已知函数 $f(x)=\begin{cases}|\log_2 x - 1|, & 0 < x \le 4 \\ 3 - \sqrt{x}, & x > 4\end{cases}$，存在 $0 < x_1 < x_2 < x_3$，使得 $f(x_1)=f(x_2)=f(x_3)$，则 $x_1x_2x_3$ 的取值范围是 \underline{\hspace{3cm}}.
【解答】
\noindent\textbf{(16, 36)：}

\noindent\textbf{分析：}作出函数的图象，设 $f(x_1)=f(x_2)=f(x_3)=k$，依题意，$0 < k < 1$，且 $1-\log_2 x_1 = \log_2 x_2 - 1 = k$，$3-\sqrt{x_3} = k$，解得 $x_1x_2 = 4$，$x_3 = (3-k)^2$，故 $x_1x_2x_3 = 4(k-3)^2$，因函数 $4(k-3)^2$ 在 $(0, 1)$ 上单调递减，故 $16 < x_1x_2x_3 < 36$，即 $x_1x_2x_3$ 的取值范围是 $(16, 36)$.




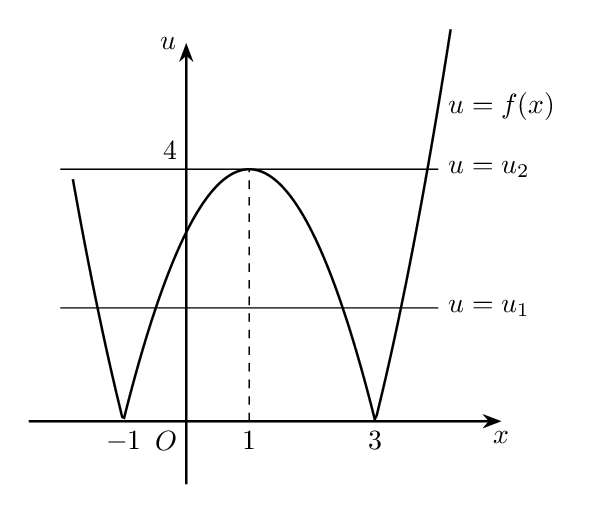